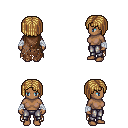
a pixel art fantasy rpg character, female body template, human, dark skin, brown tattered cape, metal pants, blonde pageboy hairstyle, white cloth bandages, four views (front, back, left, right), 2x2 character sprite sheet, small pixel art, hard edges, no anti-aliasing